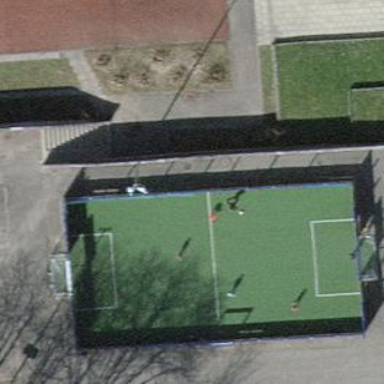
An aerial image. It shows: Soccer pitch for leisureland activities.